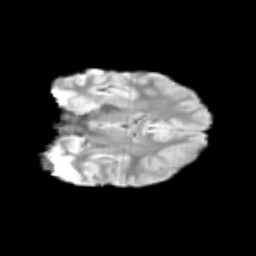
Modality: T2w
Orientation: coronal
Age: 9
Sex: female
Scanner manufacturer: siemens
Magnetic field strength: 3 T
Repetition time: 3.8 s
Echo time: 0.07 s